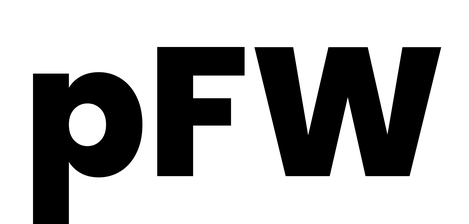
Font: Poppins-ExtraBold